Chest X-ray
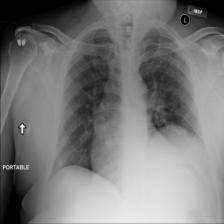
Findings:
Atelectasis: positive
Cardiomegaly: negative
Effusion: negative
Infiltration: negative
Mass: negative
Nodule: negative
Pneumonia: negative
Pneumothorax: negative
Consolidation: negative
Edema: negative
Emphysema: negative
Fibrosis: negative
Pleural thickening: negative
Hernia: negative